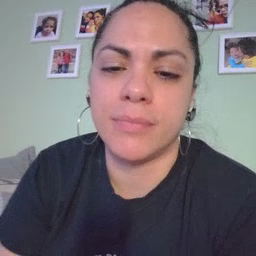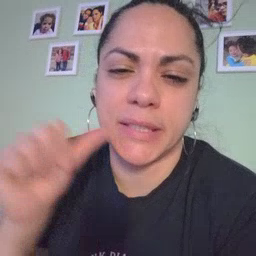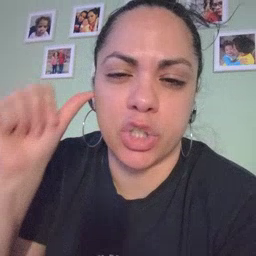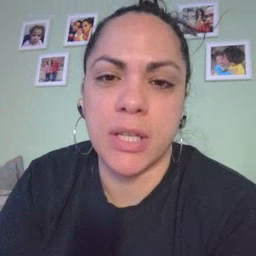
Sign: yesterday